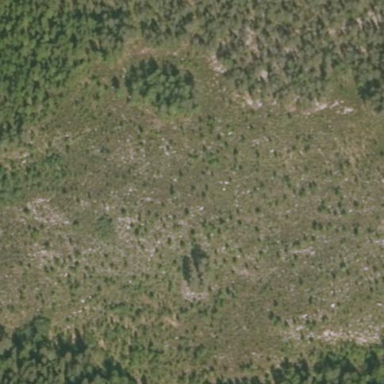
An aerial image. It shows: Clearcut area with scrub vegetation.